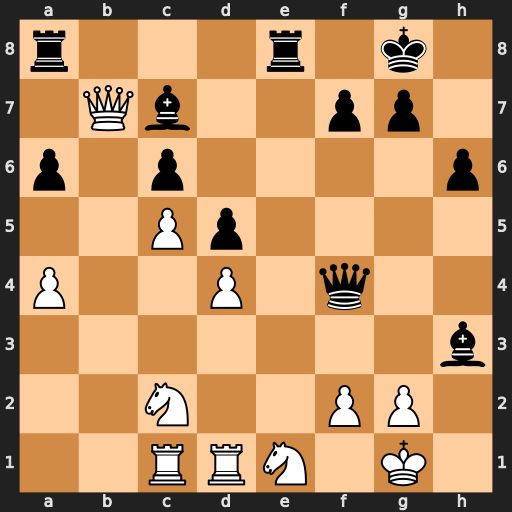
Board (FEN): r3r1k1/1Qb2pp1/p1p4p/2Pp4/P2P1q2/7b/2N2PP1/2RRN1K1
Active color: w
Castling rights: -
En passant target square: -
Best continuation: g3 Qf6 Qxc7